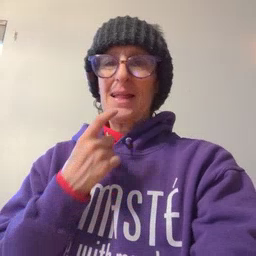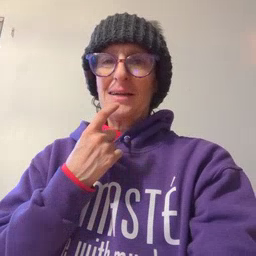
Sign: glasswindow